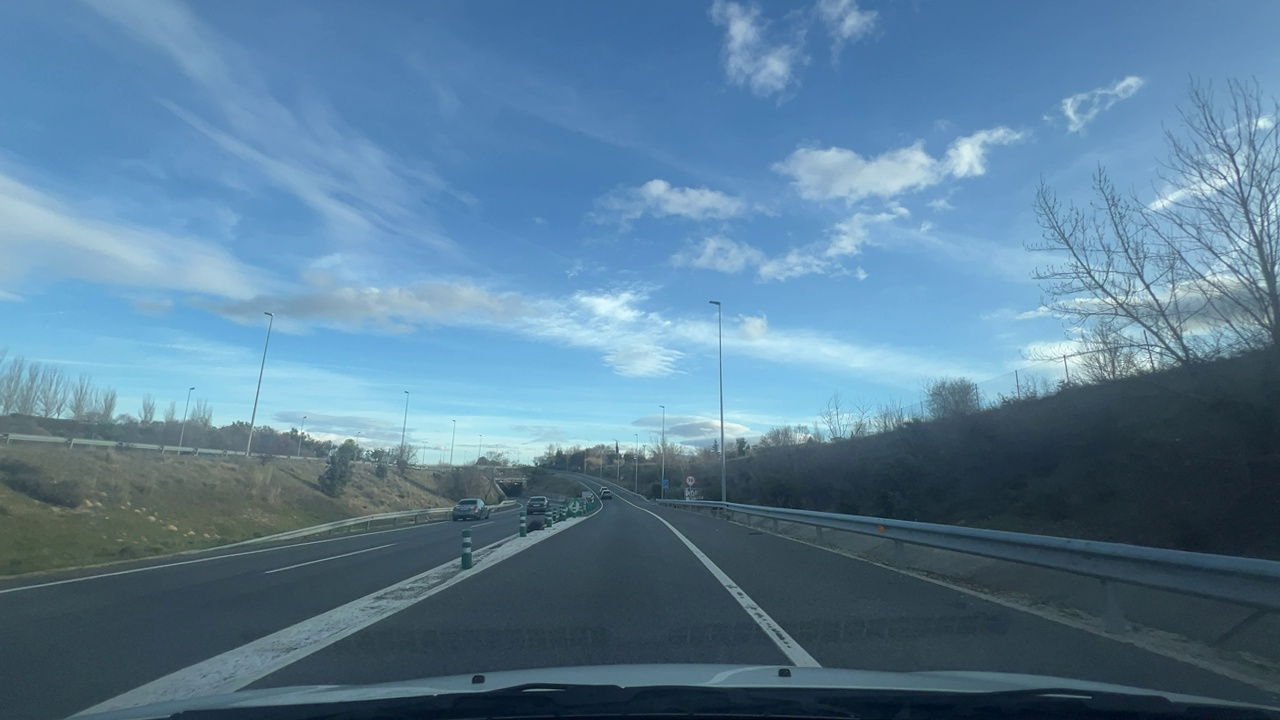
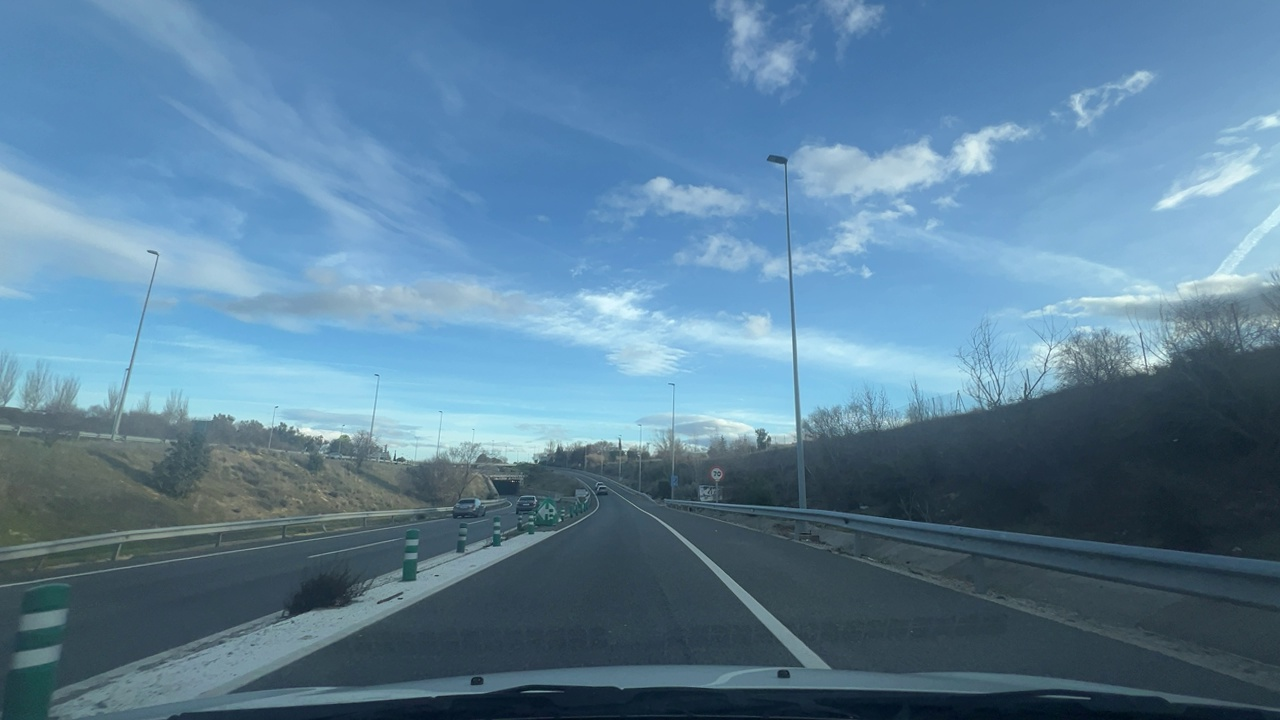
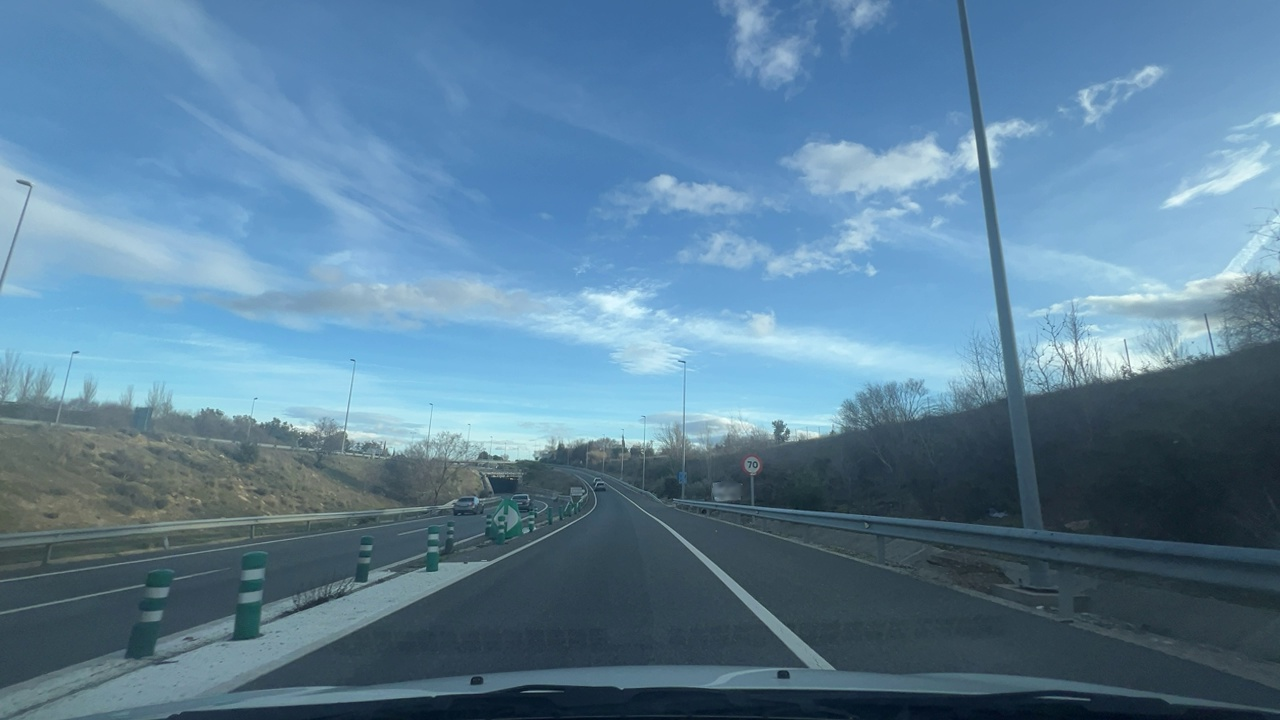
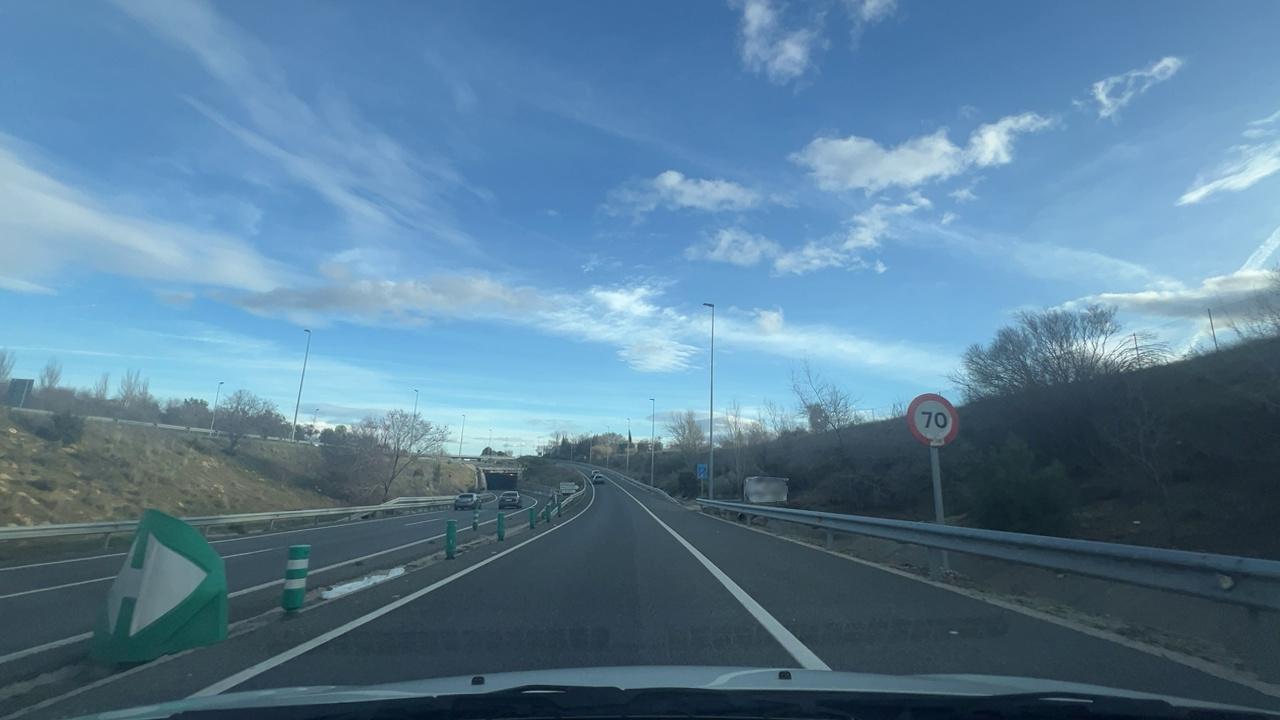
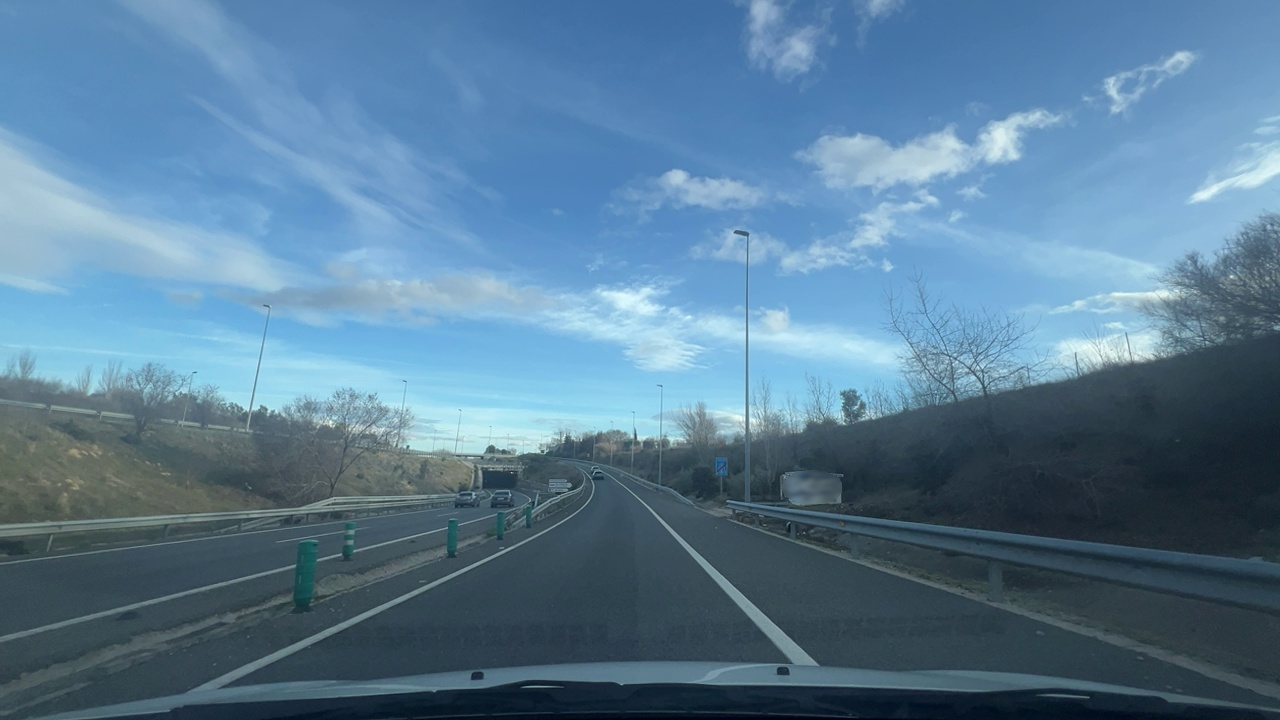
Situation: Speed limit adaptation
Question: Are multiple speed limit signs with different values visible?
Answer: No
Reasoning: Only one speed limit sign is visible

Situation: Speed limit adaptation
Question: Is there a speed limit sign regulating the ego lane?
Answer: Yes
Reasoning: A speed limit sign is positioned on the roadside facing the ego direction of travel.

Situation: Speed limit adaptation
Question: What speed value is displayed on the visible speed limit sign?
Answer: 70
Reasoning: The visible speed limit sign displays 70 km/h.

Situation: Speed limit adaptation
Question: Is the ego vehicle traveling on a highway?
Answer: No
Reasoning: The ego vehicle is exiting the highway

Situation: Speed limit adaptation
Question: Is the ego vehicle entering or exiting a highway?
Answer: Yes
Reasoning: An exit ramp with lower speed limits indicates highway a exit

Situation: Speed limit adaptation
Question: Are speed bumps, crosswalks, or construction-related obstacles present in the ego lane?
Answer: No
Reasoning: There are no objects present in the ego lane